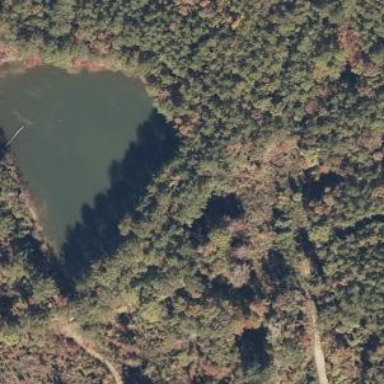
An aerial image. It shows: Pond with natural water.